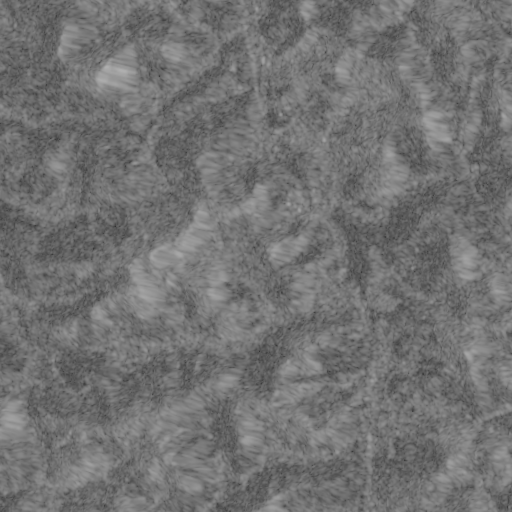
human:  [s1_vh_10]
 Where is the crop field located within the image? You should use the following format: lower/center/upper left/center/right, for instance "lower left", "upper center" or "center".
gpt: The crop field is located in the lower right of the image.
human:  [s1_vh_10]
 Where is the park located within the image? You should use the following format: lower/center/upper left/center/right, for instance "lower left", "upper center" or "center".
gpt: The park is located in the center right of the image.
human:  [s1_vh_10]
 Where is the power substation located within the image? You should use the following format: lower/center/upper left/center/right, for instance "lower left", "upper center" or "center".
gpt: The power substation is located in the upper center of the image.
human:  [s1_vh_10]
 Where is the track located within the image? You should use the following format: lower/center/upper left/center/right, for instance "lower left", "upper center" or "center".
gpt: There is no track in the image.

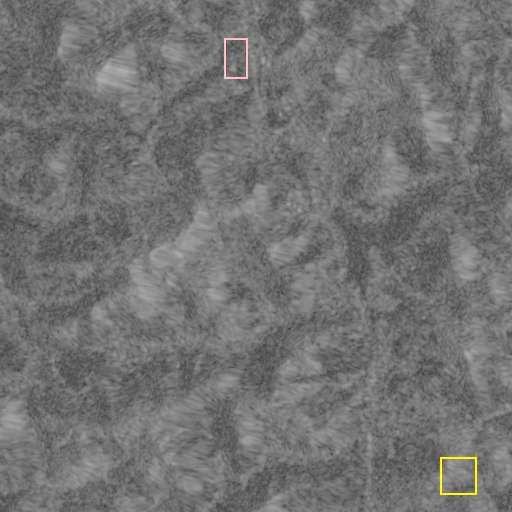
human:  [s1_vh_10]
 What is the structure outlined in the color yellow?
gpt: The structure outlined in yellow is a crop field.
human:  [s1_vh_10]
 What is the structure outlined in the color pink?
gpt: The structure outlined in pink is a power substation.
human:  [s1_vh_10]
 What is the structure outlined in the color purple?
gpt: There is no purple outline.